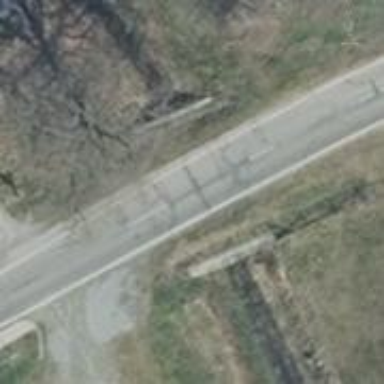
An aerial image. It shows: Tertiary road with asphalt surface.